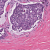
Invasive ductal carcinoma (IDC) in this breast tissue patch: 0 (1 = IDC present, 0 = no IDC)